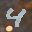
Label: 4